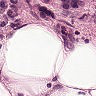
Metastatic tissue present: yes